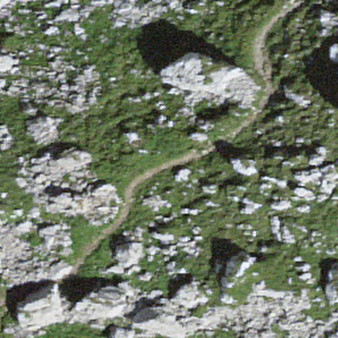
Label: bouldering_area